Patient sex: M
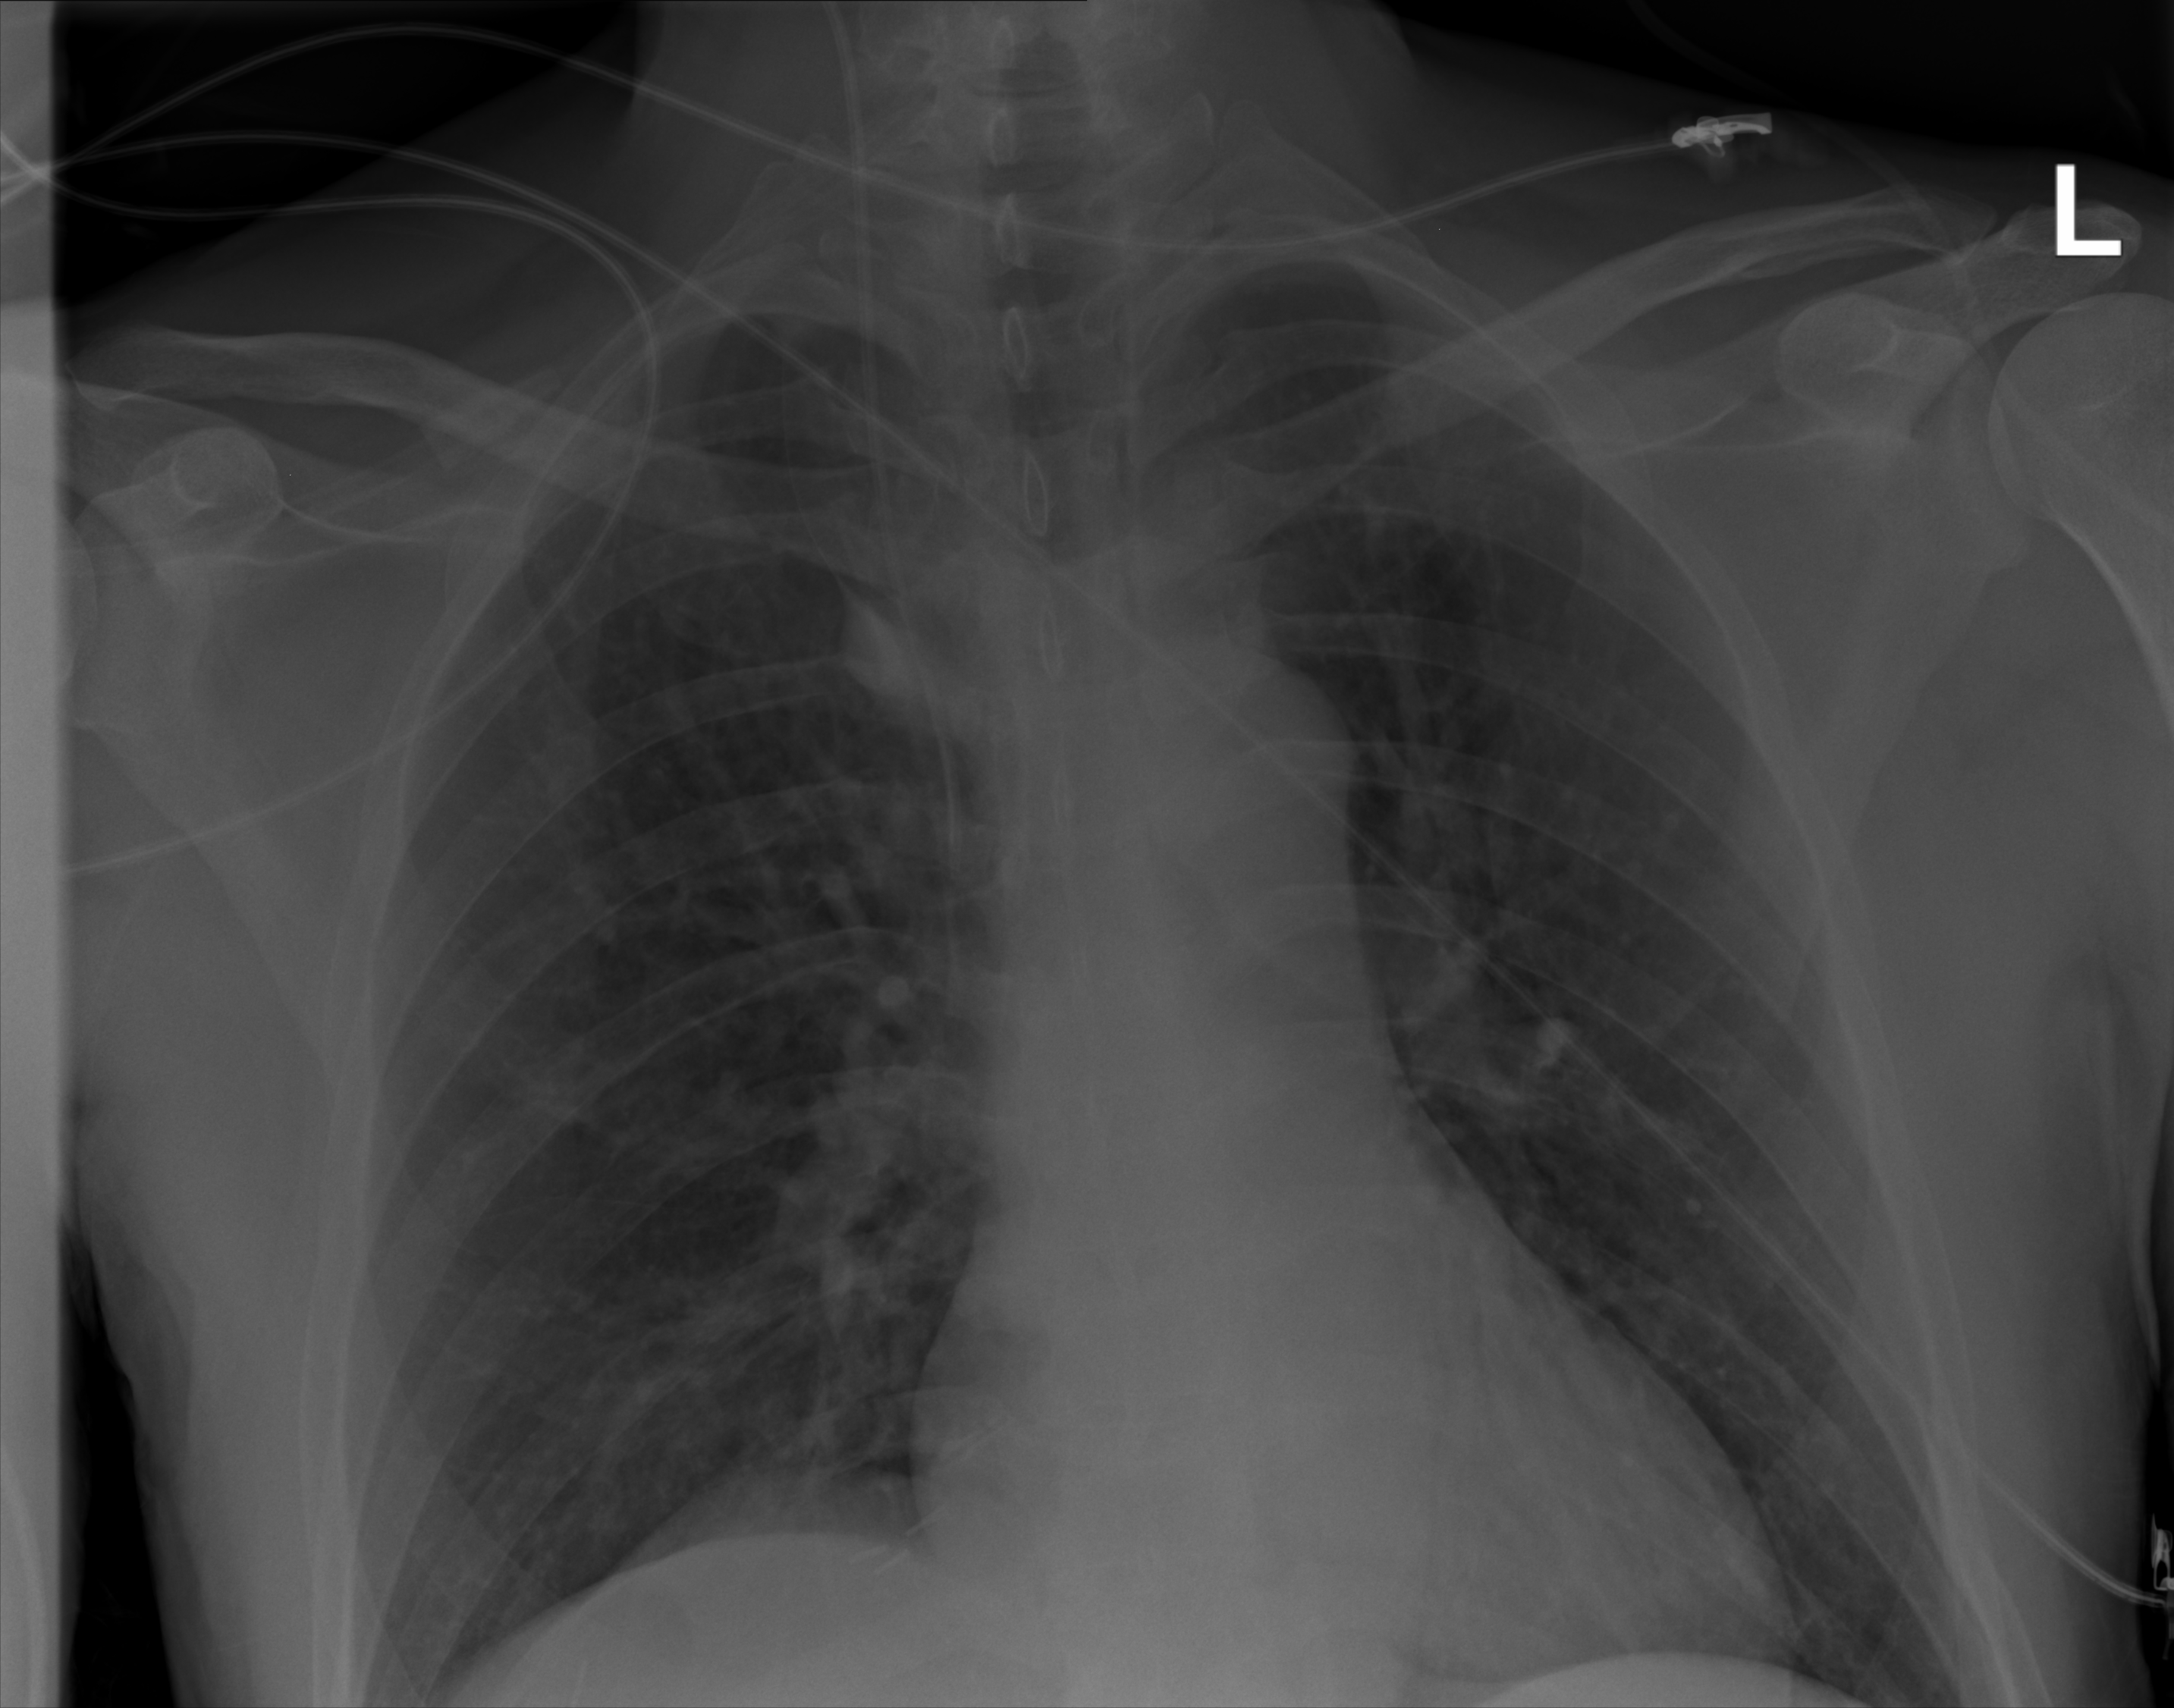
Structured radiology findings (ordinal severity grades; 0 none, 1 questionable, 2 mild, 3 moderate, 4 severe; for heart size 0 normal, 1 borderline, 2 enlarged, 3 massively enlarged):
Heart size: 0
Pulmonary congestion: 0
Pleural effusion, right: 0
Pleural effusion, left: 0
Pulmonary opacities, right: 0
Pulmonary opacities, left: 0
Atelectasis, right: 2
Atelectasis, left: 0